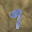
Label: 9